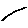
Label: line